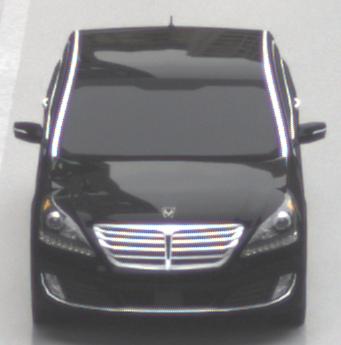
Make: Hyundai
Model: Equus
Detailed model: Gen. 2 VI
Model produced from: 2009
Model produced until: 2016
Doors: 4
Color: black
Road condition: wet road
Daytime: midday
Contrast: low contrast